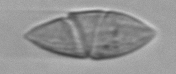
Label: Gyrodinium